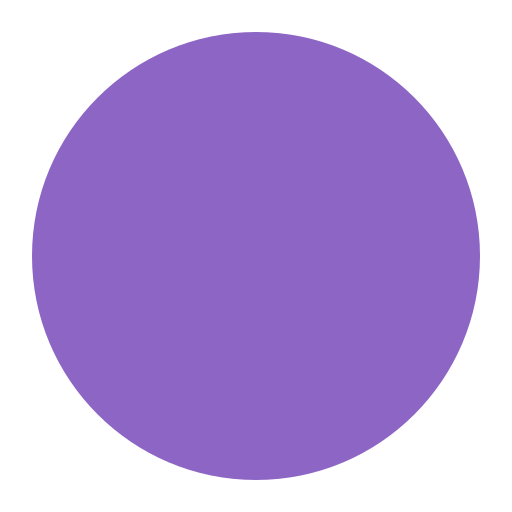
purple circle flat